Question: I am using jqplot to display graphs/charts.
I want to display a small pie-chart.
So I have fixed the 'height x width' of the div to 100 x 100.
Here's how the pie-chart is displayed.

There are extra spaces/padding around the pie.
I don't want that. Also how can I remove the canvas from the background.
Such that only the pie-chart is displayed.
Any help would be appreciated.
Thanks in advance
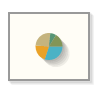
Answer: From the <URL>:
> $.jqplot.PieRenderer Plugin renderer to draw a pie chart.
padding padding between the pie and plot edges, legend, etc.